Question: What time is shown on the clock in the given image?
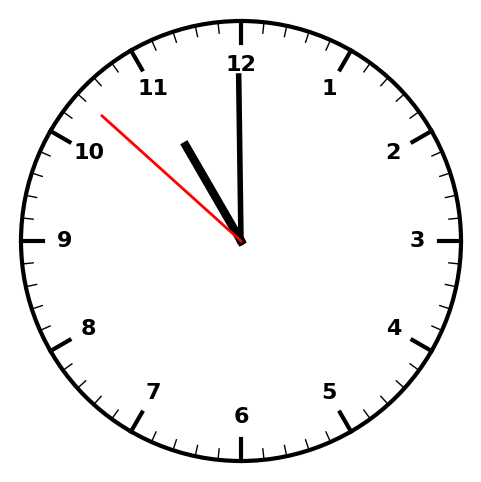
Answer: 10:59:52